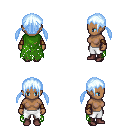
a pixel art fantasy rpg character, female body template, human, dark skin, green tattered cape, white pants, white cyan twin-tailed hairstyle, cloth bracers, maroon shoes, four views (front, back, left, right), 2x2 character sprite sheet, small pixel art, hard edges, no anti-aliasing